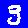
Digit: 3